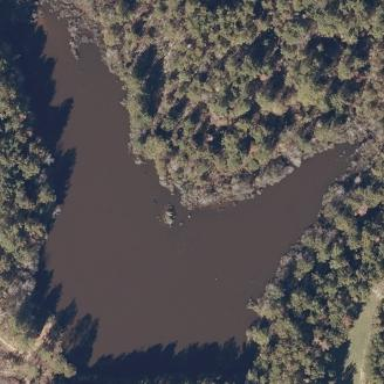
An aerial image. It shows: Peaceful pond surrounded by nature.